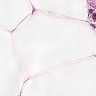
Metastatic tissue present: no